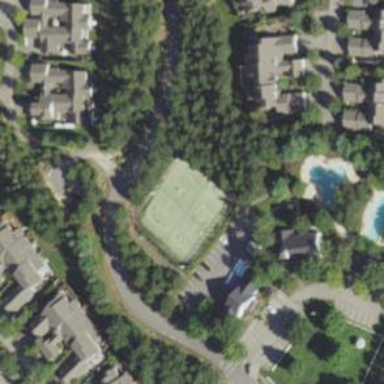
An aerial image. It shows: Tennis court on pitch designated for leisure land.